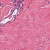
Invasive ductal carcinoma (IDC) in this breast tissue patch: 0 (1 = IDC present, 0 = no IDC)